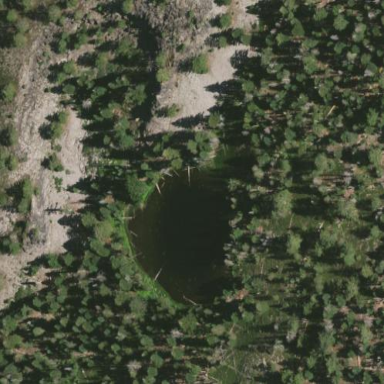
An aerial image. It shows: Serene lake.